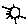
Label: sun